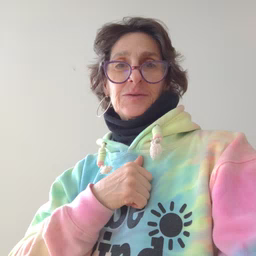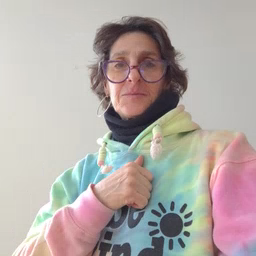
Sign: weus